Field crop: maize
Growth stage: 2
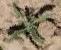
Species: atriplex